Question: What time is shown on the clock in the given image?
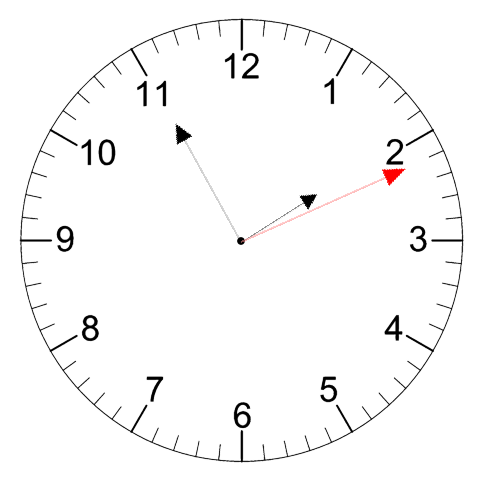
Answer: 01:55:11